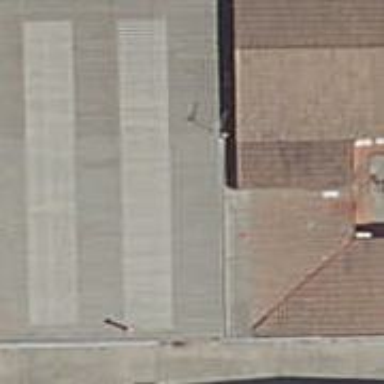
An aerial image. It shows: Industrial building.